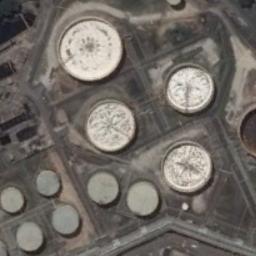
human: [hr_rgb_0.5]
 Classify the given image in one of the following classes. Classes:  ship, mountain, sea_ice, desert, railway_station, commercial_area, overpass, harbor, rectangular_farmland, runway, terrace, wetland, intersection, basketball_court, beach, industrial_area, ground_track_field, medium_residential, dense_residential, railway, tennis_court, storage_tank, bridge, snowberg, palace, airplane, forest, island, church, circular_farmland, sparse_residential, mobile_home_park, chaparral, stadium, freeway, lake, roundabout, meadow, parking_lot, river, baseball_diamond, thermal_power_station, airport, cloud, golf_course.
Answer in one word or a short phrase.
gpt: storage_tank